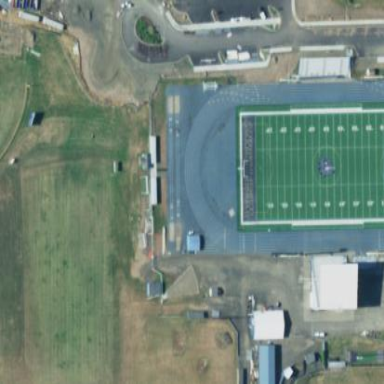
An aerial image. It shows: American football pitch with artificial turf.